Aerial crown-view tile of a tropical tree (Barro Colorado Island, Panama), acquired 20241112:
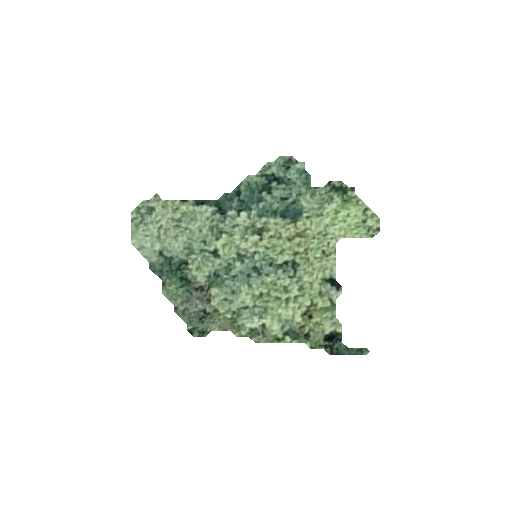
Species: Apeiba tibourbou
GBIF accepted scientific name: Apeiba tibourbou
Crown area: 46.939 m²